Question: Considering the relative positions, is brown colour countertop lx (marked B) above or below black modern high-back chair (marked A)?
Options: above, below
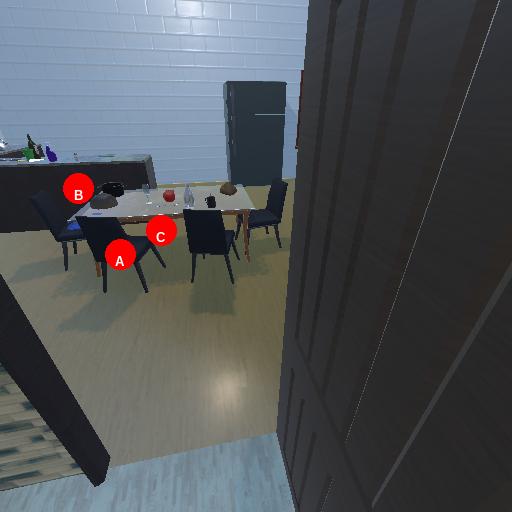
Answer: above